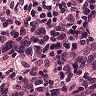
Metastatic tissue present: no